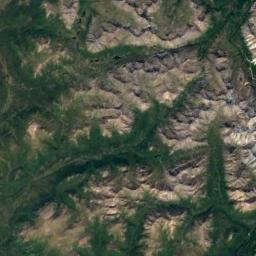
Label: mountain